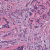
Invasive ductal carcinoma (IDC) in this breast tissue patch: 1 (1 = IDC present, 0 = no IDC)